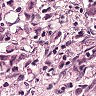
Metastatic tissue present: yes